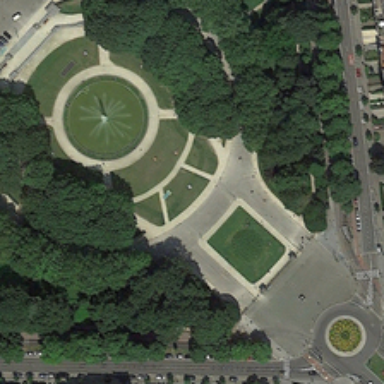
A square and some trees .